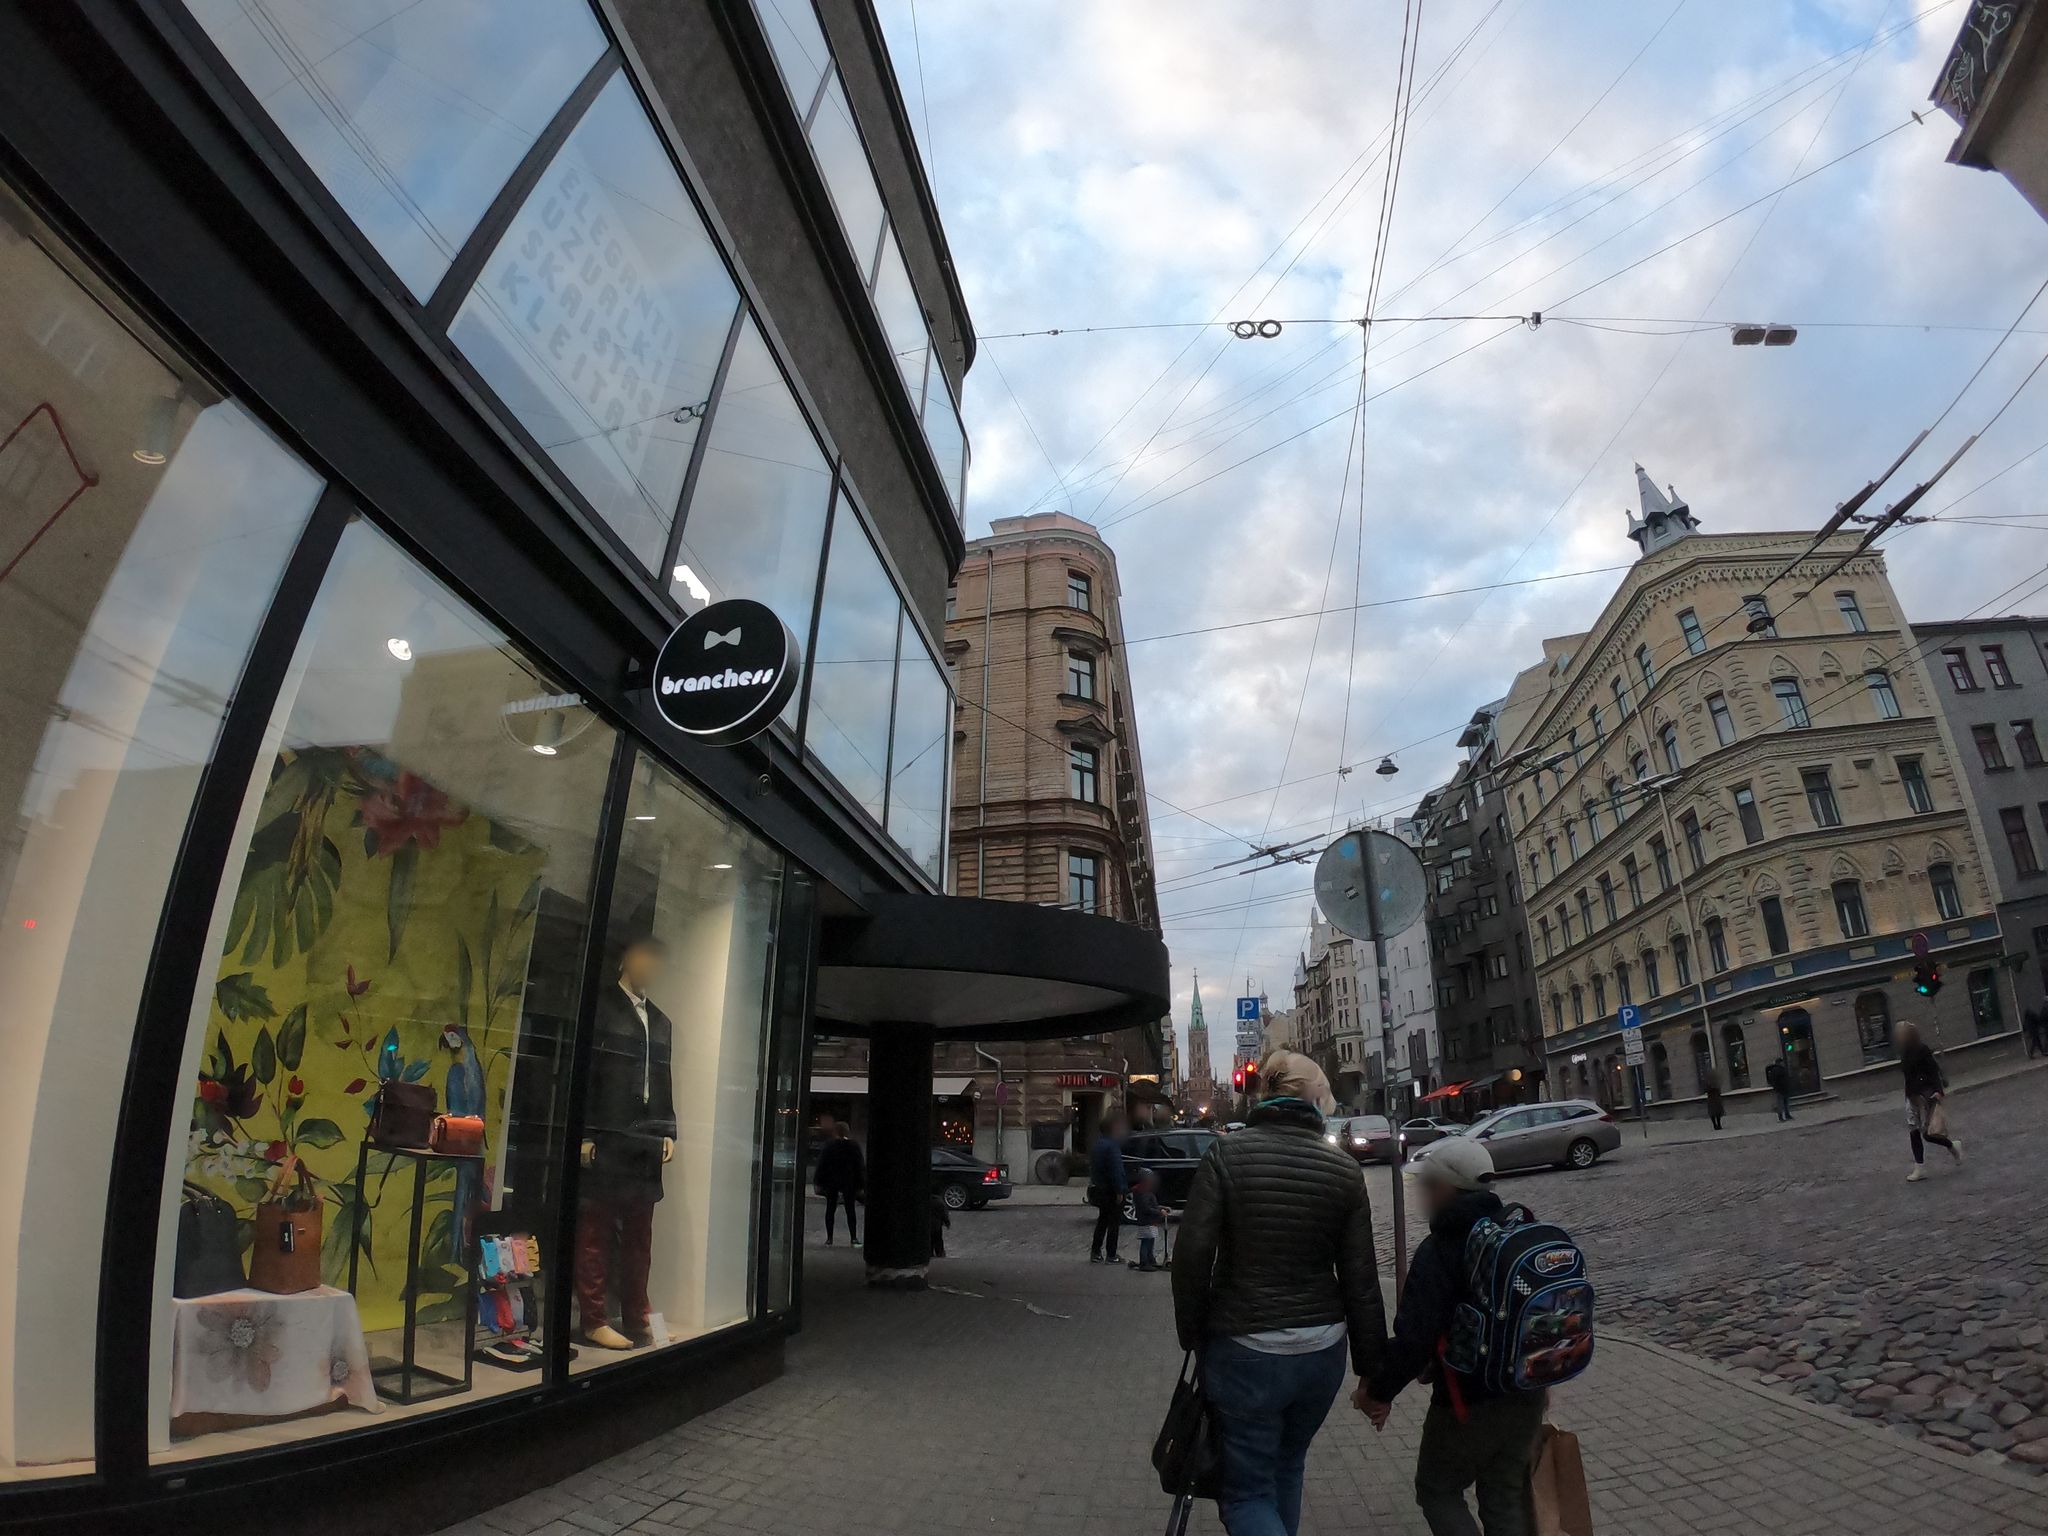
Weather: cloudy
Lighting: day
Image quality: good
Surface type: walking surface
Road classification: footway
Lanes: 2
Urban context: urban centre
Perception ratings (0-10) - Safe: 1.59, Lively: 8.55, Beautiful: 0.56, Boring: 3.61, Depressing: 6.52, Wealthy: 4.18